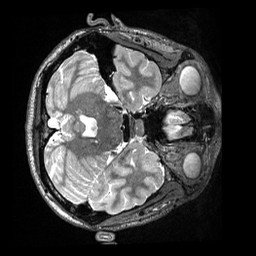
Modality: T2w
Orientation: axial
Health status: healthy
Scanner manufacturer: siemens
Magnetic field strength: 3 T
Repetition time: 3.2 s
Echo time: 0.565 s